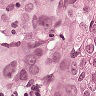
Metastatic tissue present: yes